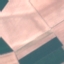
Land use / land cover: AnnualCrop